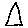
Label: triangle